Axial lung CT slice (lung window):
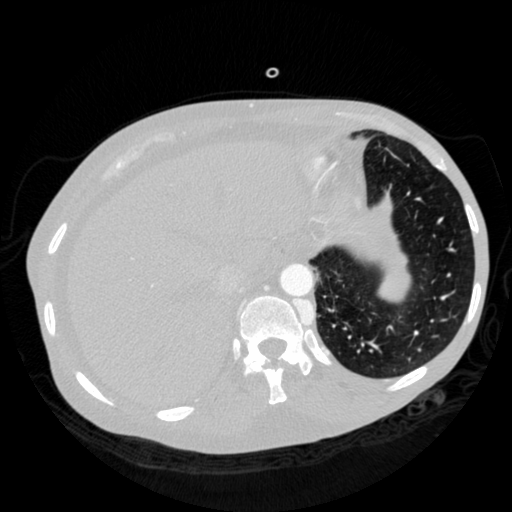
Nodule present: no